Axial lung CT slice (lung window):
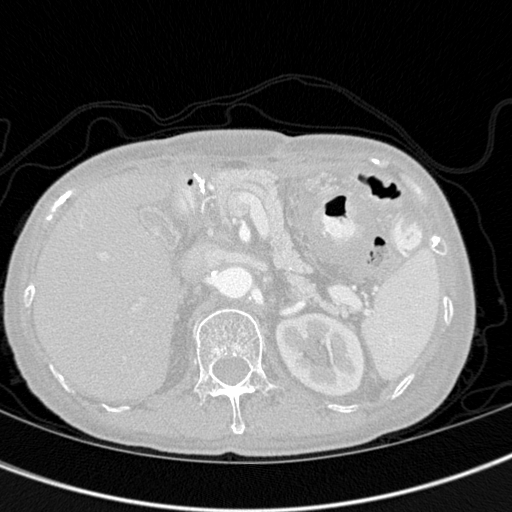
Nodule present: no